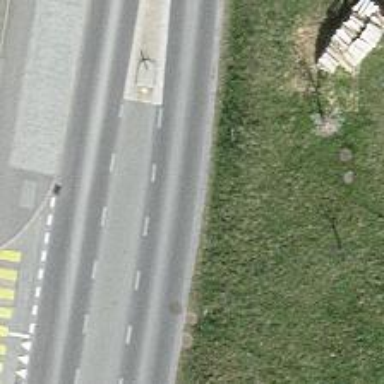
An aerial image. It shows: Public transport stop position.